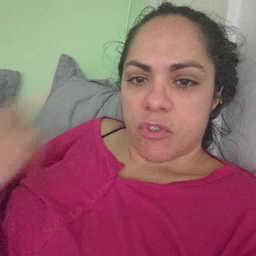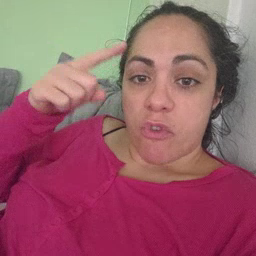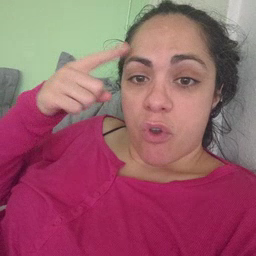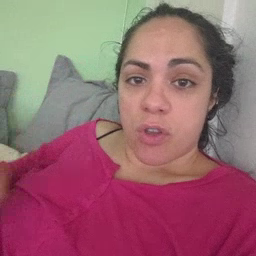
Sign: for